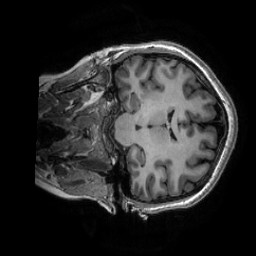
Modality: T1w
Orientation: coronal
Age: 30
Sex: female
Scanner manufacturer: ge
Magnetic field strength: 3 T
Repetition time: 0.0073 s
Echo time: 0.003 s